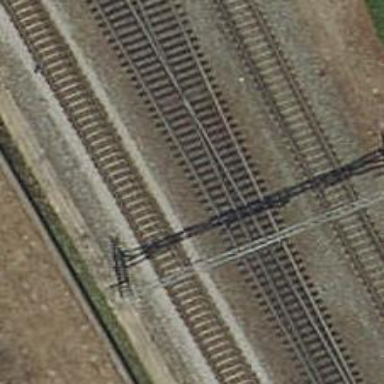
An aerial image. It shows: Railway with electrified contact lines.